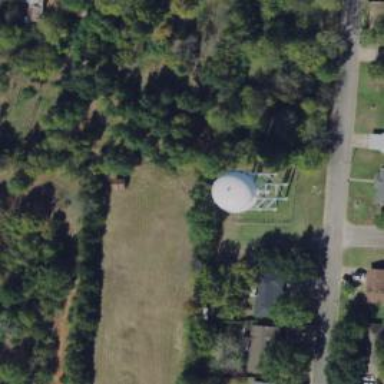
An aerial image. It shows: Water tower that is man-made.